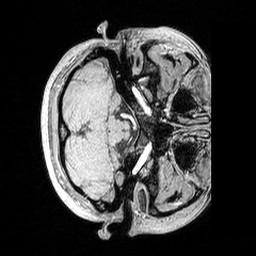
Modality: MP2RAGE
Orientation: axial
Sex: female
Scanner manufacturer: siemens
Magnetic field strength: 3 T
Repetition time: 5 s
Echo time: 0.00292 s